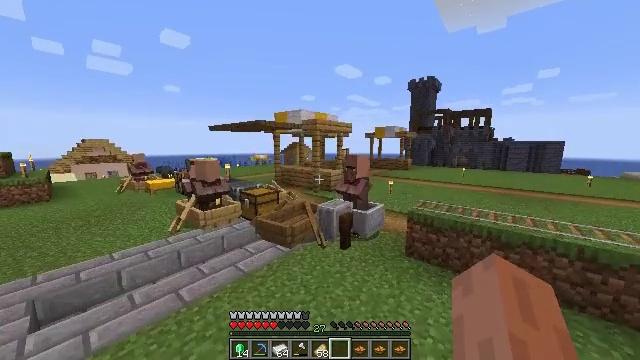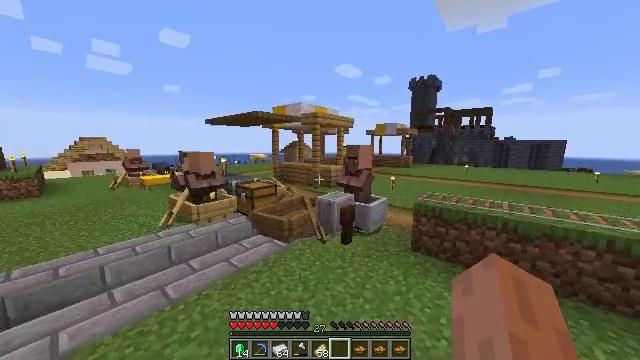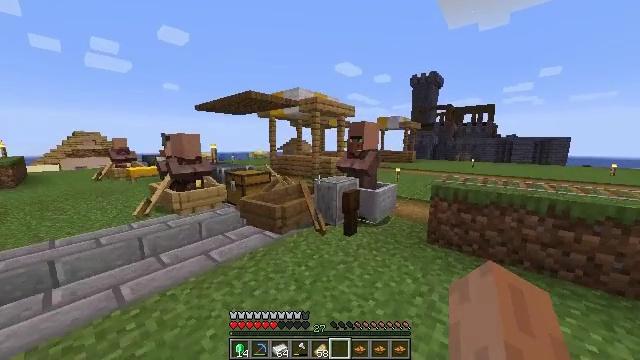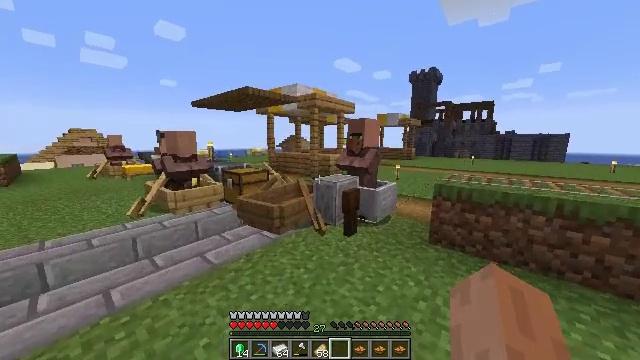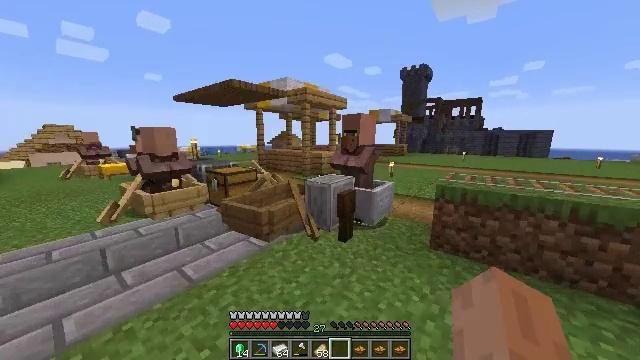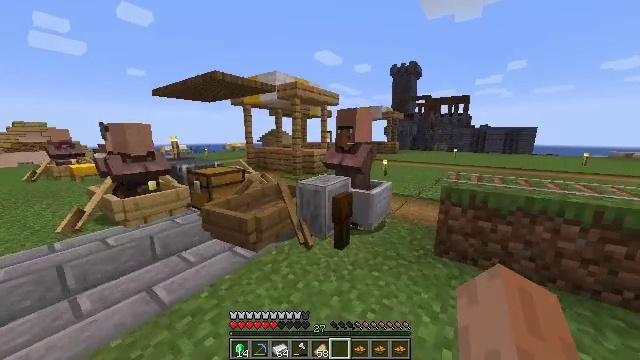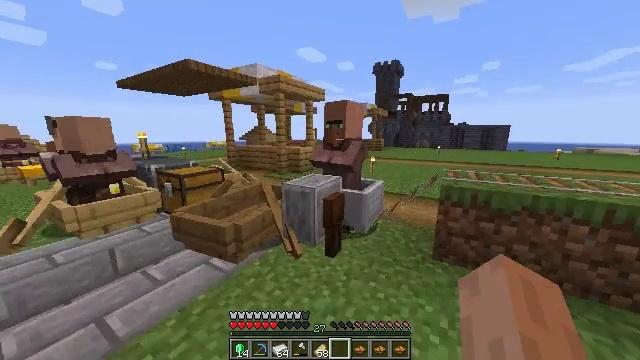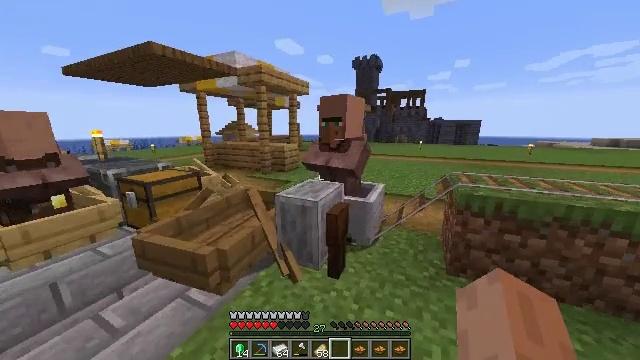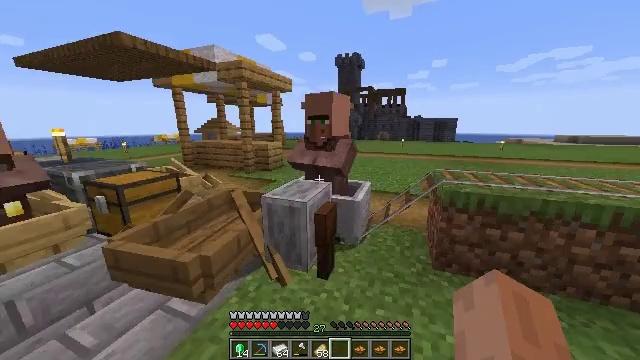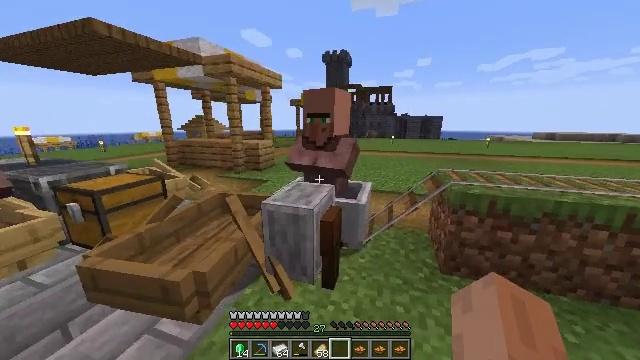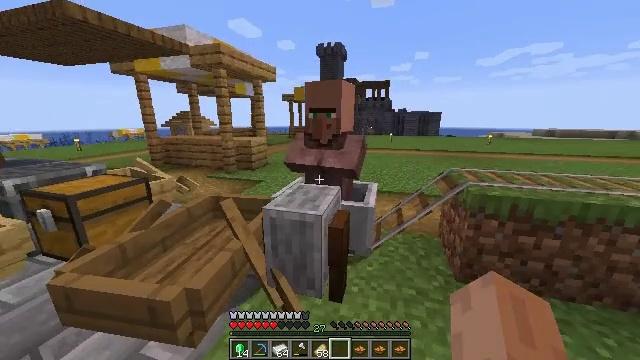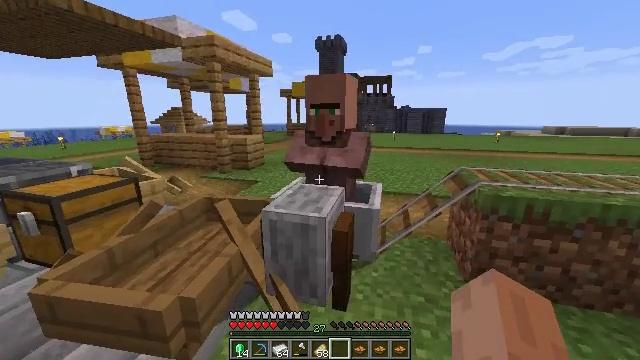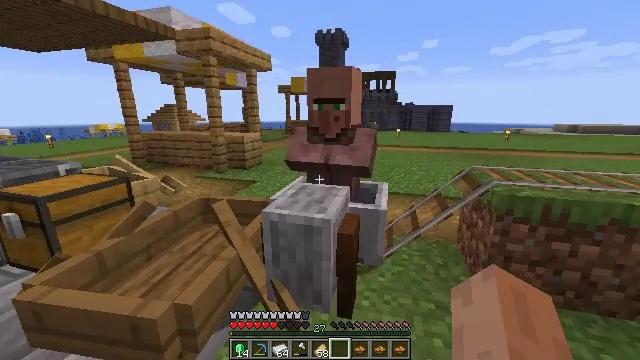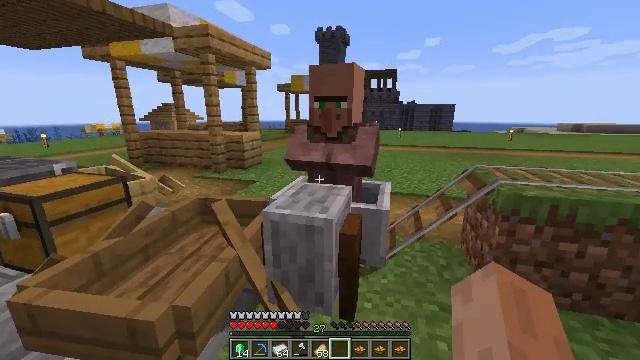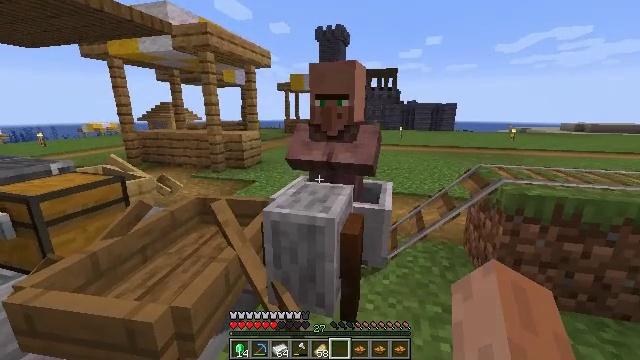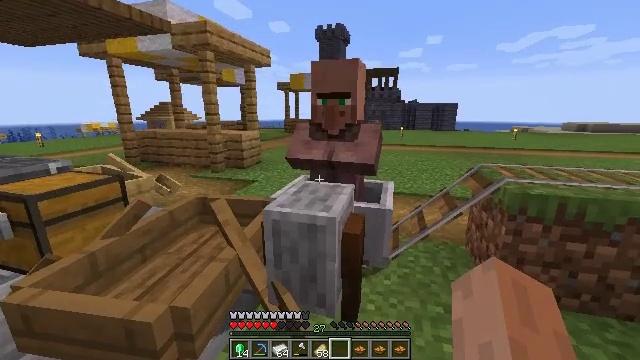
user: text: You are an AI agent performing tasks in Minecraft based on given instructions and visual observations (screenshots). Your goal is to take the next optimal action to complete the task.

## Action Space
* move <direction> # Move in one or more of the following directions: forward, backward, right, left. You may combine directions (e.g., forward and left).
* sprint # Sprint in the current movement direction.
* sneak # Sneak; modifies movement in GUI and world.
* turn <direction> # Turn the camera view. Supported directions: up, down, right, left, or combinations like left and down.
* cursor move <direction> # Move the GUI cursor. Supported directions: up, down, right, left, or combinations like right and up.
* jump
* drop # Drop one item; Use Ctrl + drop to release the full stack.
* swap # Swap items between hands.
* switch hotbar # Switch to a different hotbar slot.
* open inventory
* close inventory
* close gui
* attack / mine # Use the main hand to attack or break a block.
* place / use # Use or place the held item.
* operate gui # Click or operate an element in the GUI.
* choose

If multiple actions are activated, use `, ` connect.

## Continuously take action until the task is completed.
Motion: motion action
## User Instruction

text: Break the smoker to collect it.
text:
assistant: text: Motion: move forward
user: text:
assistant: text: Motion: move forward
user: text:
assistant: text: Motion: move forward
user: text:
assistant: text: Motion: move forward, turn right
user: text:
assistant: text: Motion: move forward, turn right
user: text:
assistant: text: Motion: move forward and move left, turn right
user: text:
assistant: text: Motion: move forward and move left, turn right and down
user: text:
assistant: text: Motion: move forward and move left, turn right
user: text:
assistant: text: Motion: turn right
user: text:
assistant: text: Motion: turn right
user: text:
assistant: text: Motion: no_op
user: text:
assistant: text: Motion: no_op
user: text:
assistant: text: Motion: no_op
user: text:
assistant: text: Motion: no_op
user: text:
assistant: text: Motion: no_op
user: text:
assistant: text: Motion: no_op
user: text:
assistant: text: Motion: no_op
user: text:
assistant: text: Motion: no_op
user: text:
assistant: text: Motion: no_op
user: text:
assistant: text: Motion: no_op
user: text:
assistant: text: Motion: no_op
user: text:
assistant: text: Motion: turn left
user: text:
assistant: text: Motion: move forward, turn left
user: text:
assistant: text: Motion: move forward, turn left
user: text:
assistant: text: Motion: move forward, turn left
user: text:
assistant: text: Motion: move forward, turn left
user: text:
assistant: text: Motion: move forward, sprint
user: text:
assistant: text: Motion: move forward, sprint
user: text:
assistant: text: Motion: move forward, sprint
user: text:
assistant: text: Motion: move forward, sprint